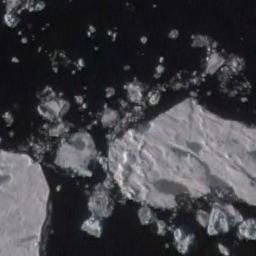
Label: sea_ice